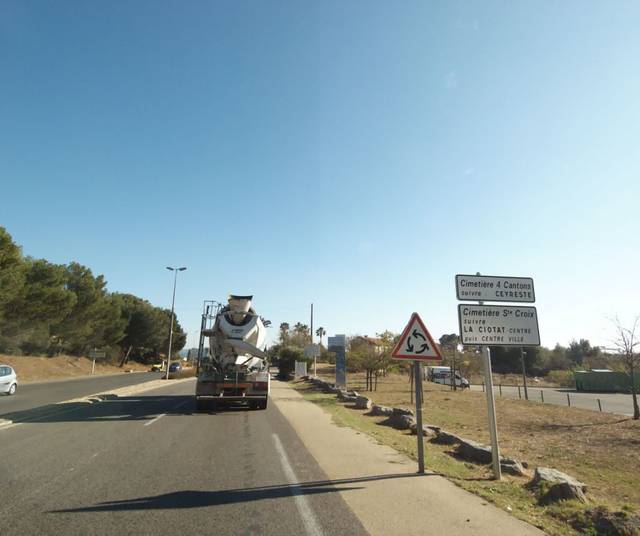
Region: France
Coordinates: 43.1927, 5.603